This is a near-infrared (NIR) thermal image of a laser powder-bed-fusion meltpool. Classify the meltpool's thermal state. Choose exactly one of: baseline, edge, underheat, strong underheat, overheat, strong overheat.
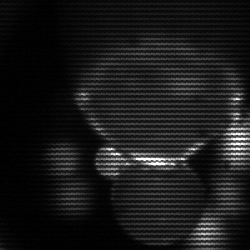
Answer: edge